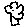
Label: tree